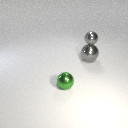
large gray metal sphere to the right of small green metal sphere